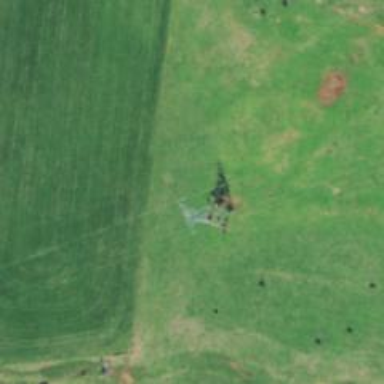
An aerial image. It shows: Power tower.